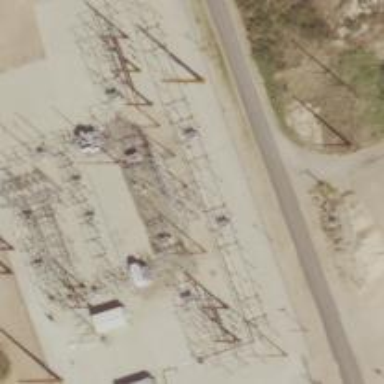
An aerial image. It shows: Switch used for power control.